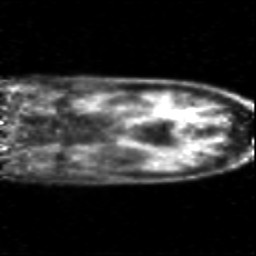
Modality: PET
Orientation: coronal
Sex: female
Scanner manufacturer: siemens